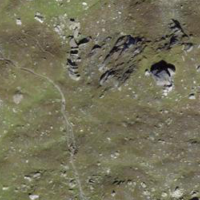
EUNIS habitat code: 26
Species observed at this site:
Dryas octopetala
Bartsia alpina